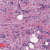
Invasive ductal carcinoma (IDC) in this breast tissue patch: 1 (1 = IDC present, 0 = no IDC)